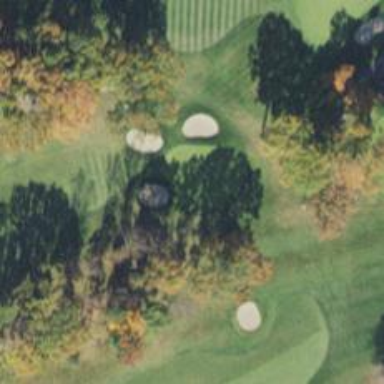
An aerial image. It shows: Golf hole.